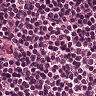
Metastatic tissue present: no